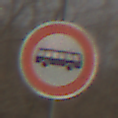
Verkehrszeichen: VerbotKraftomnibusse
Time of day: MorningAfternoon
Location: Outdoor (Nature)
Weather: PartlyCloudy
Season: Winter
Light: Natural